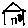
Label: house